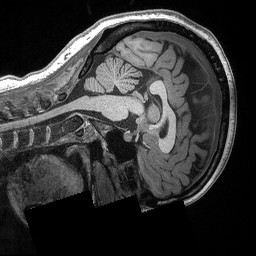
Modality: T1w
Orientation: sagittal
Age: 22
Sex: female
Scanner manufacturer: siemens
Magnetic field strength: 3 T
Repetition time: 2.17 s
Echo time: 0.00169 s